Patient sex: M
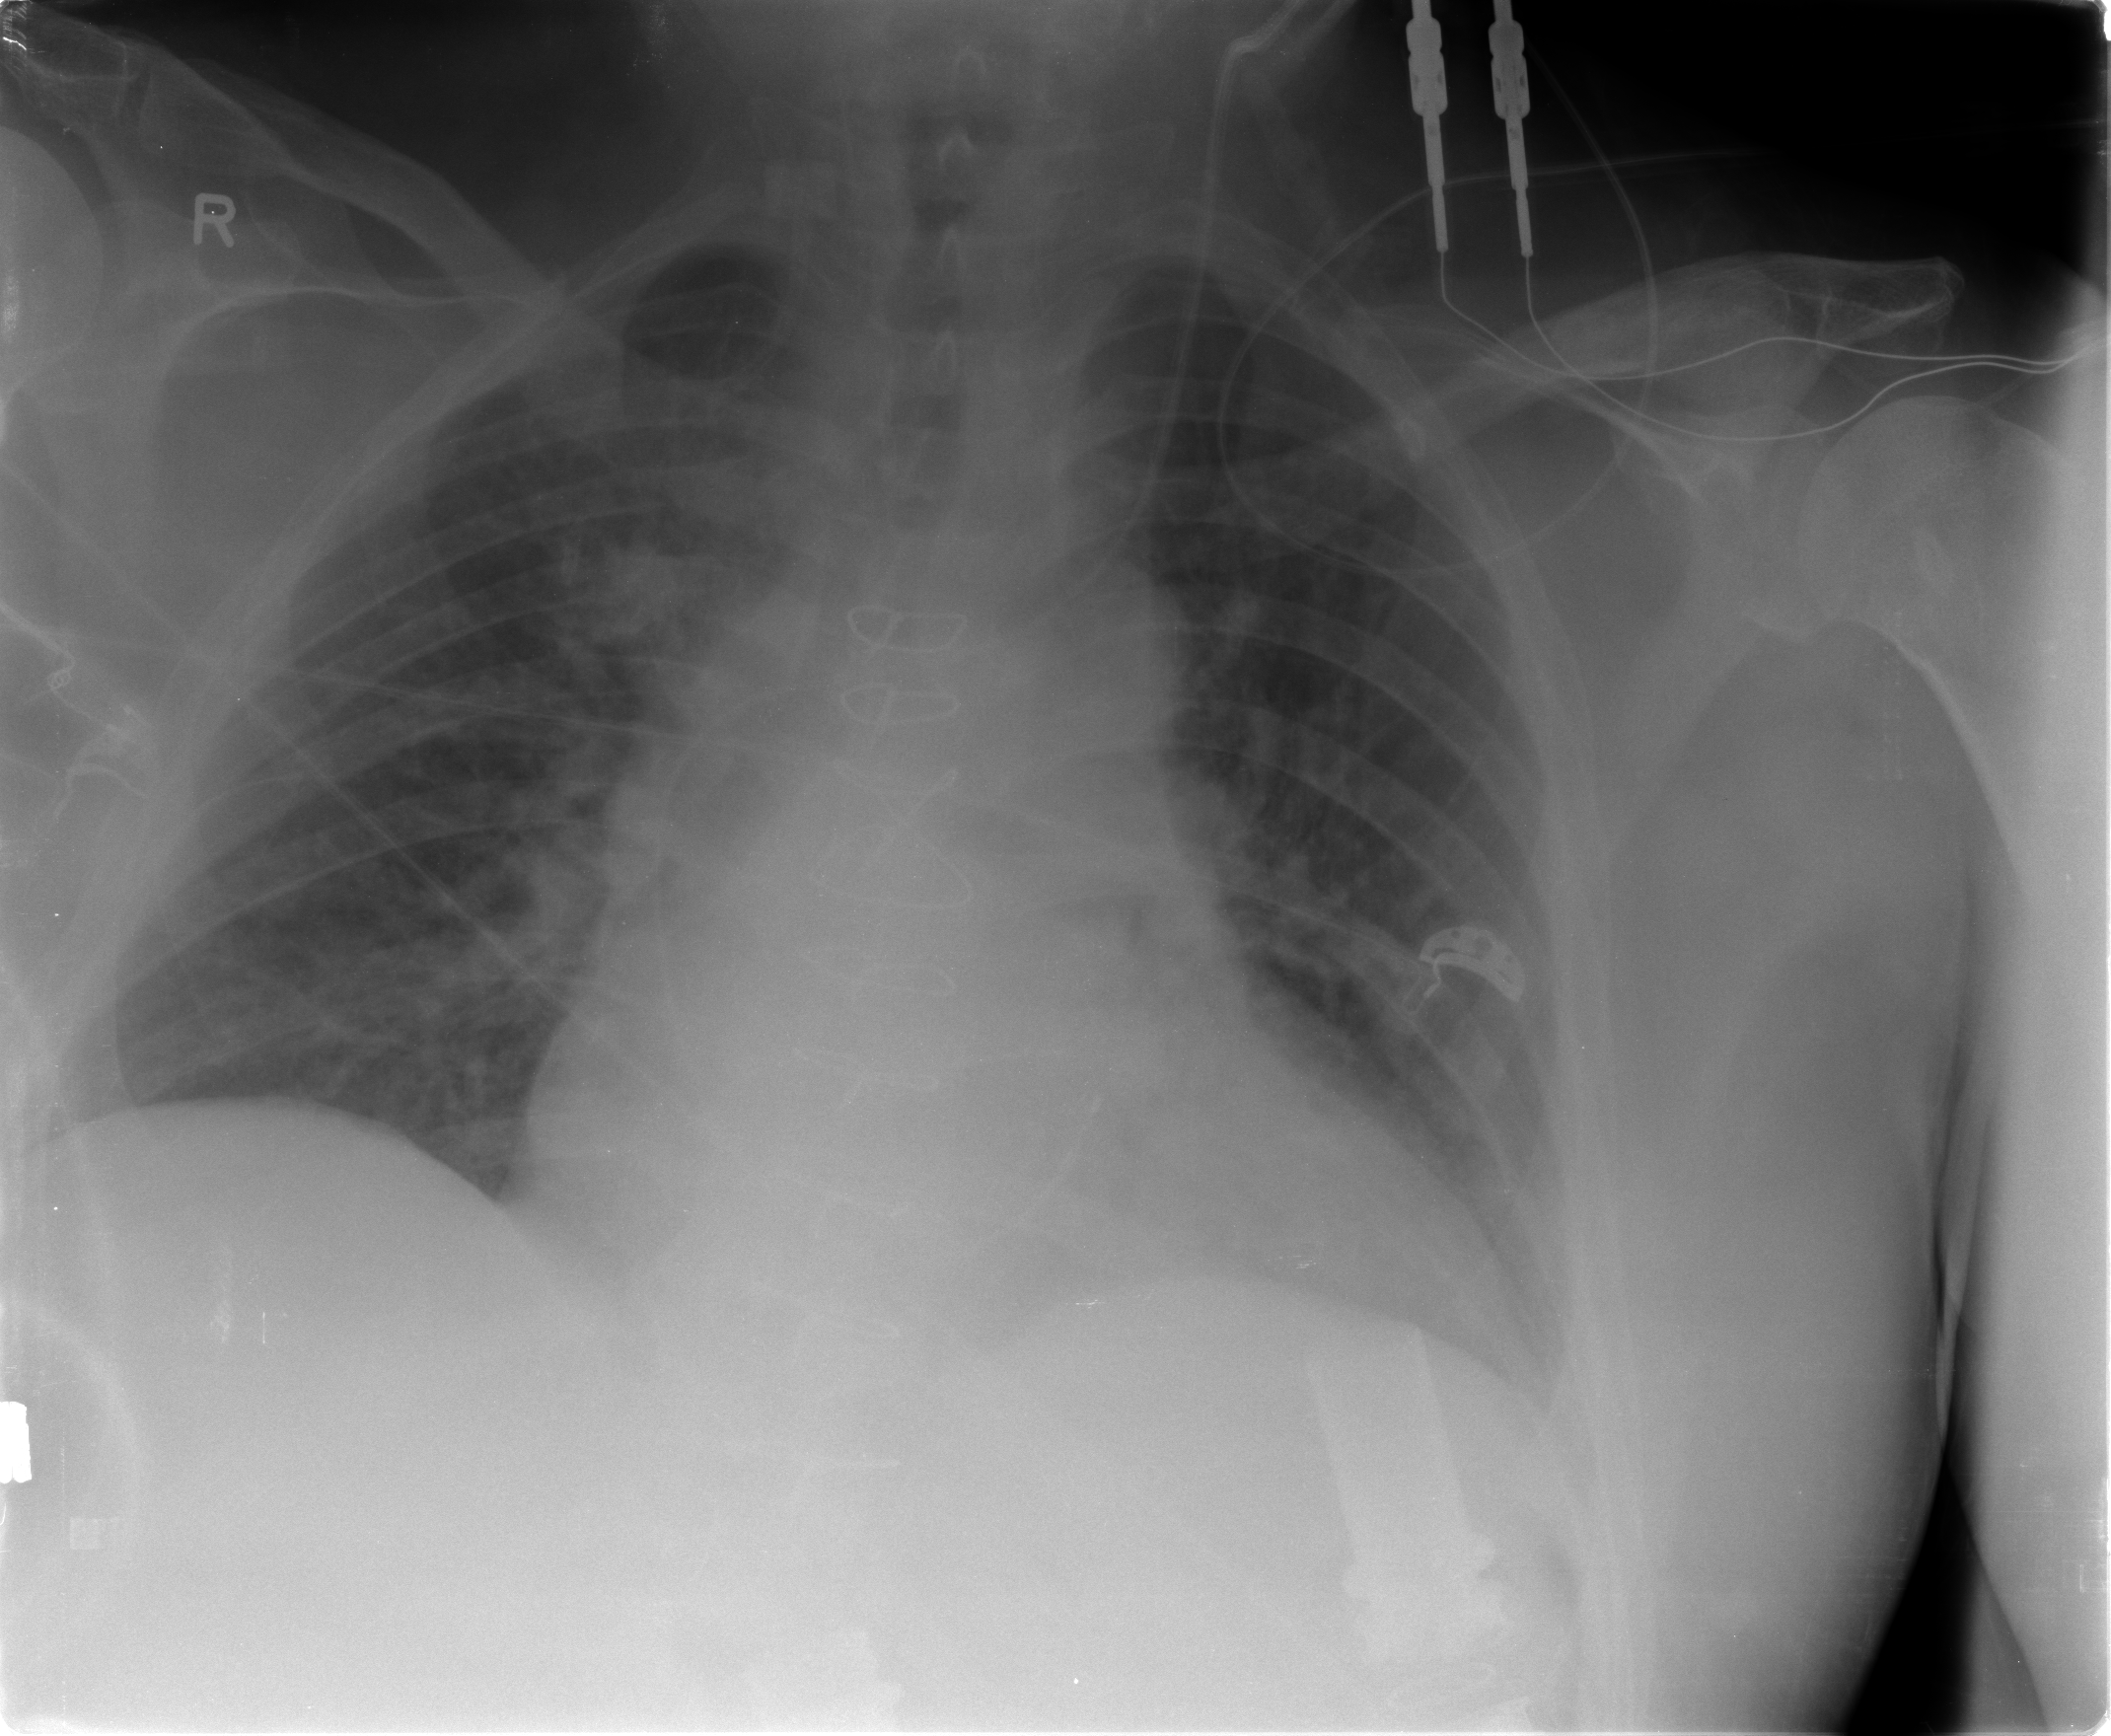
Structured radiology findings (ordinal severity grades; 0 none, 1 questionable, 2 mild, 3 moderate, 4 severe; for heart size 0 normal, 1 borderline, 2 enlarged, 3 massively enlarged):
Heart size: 2
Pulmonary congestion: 3
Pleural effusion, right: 0
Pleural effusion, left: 0
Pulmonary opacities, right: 3
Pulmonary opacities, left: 3
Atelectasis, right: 0
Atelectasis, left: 0